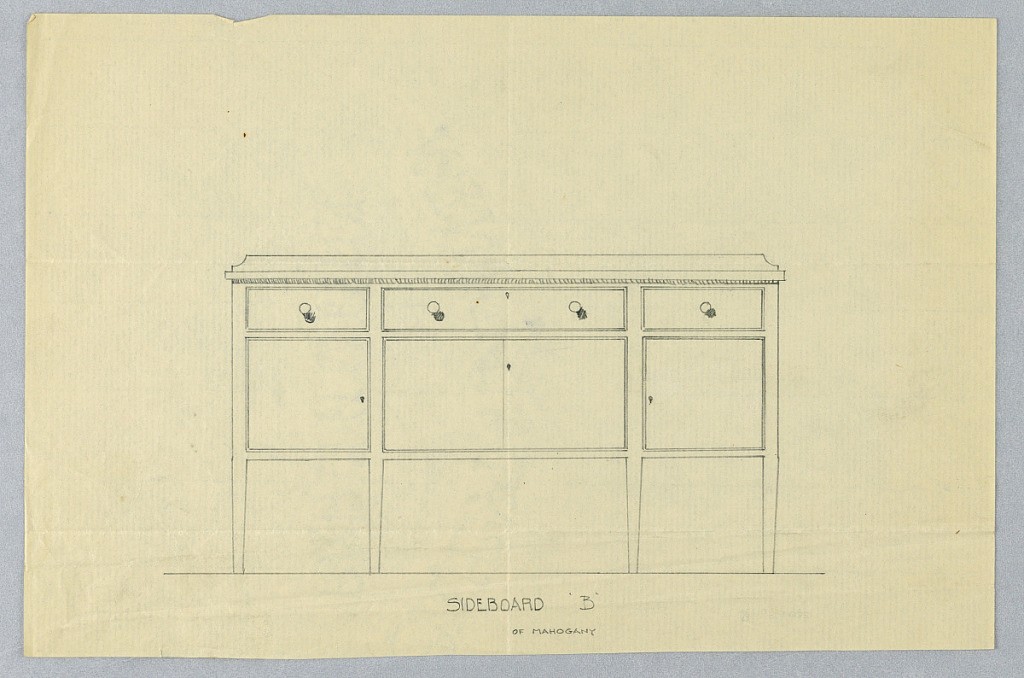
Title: Design for Sideboard B of Mahogony
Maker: A.N. Davenport Co.
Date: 1900–05
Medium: Graphite on thin cream paper
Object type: Drawing
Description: Front view of rectangular sideboard on four straight tapering legs; tripartite front with large central section with keyhole at center surmounted by horizontal drawer with round pulls and keyhole at center; smaller front sections that flank central section each have a single drawer with one round pull at center.